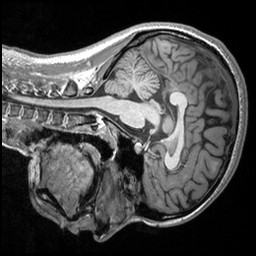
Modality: T1w
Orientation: sagittal
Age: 19
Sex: female
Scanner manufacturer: siemens
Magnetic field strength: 3 T
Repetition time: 2.53 s
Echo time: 0.00298 s